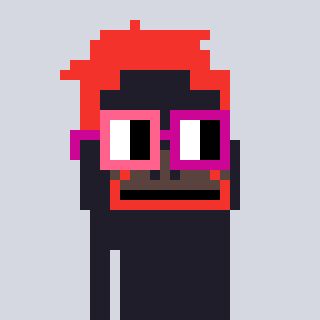
a pixel art character with square pink and red glasses, a orangutan-shaped head and a red-colored body on a cool background